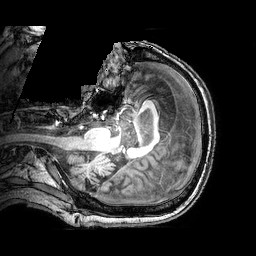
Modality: T1w
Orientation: axial
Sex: male
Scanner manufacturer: philips
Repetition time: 0.008151 s
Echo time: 0.00374 s